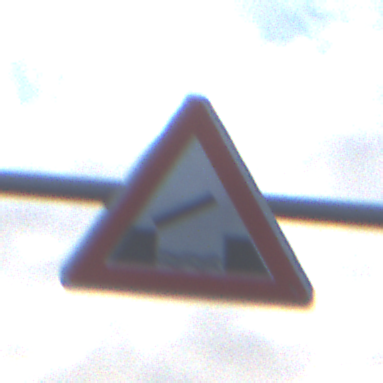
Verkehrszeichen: BeweglicheBruecke
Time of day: SunriseSunset
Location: Outdoor (Suburban)
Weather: PartlyCloudy
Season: NotSpecified
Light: Natural